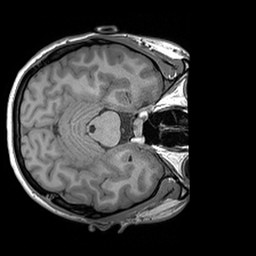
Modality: T1w
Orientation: axial
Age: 27
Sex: female
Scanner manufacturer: siemens
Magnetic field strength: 3 T
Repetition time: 1.6 s
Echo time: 0.00236 s